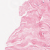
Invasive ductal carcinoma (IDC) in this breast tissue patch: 0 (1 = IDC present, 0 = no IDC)